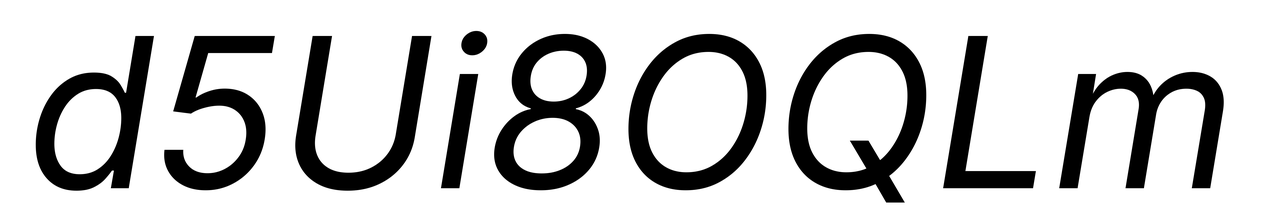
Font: Inter-Italic_Italic